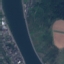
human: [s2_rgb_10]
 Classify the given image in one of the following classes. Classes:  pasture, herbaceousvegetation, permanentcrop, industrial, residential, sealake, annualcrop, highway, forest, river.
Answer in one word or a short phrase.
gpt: River